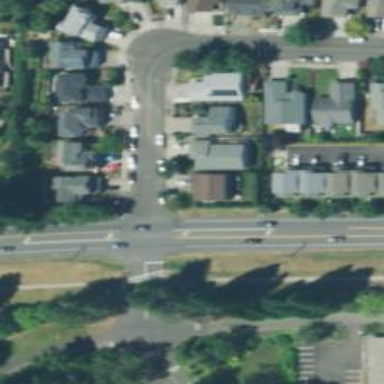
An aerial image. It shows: Secondary road with sidewalk on the left.